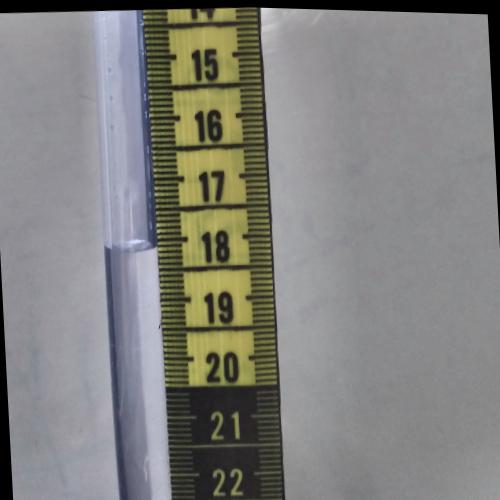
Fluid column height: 18.1 cm